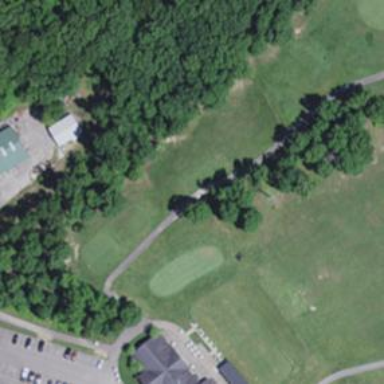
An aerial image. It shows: Path for both roads and golfers.